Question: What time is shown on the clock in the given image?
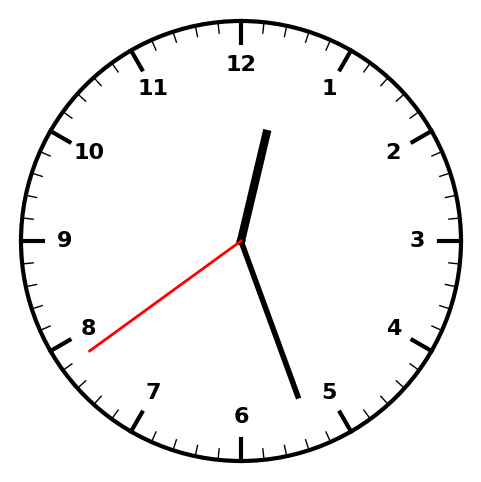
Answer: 12:26:39